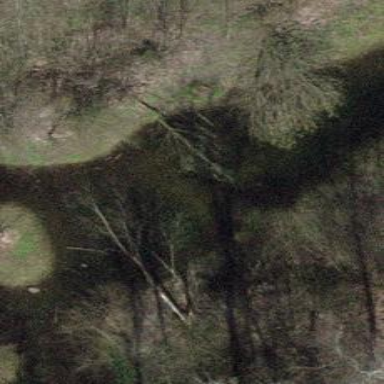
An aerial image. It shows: Pond surrounded by natural water.